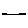
Label: line